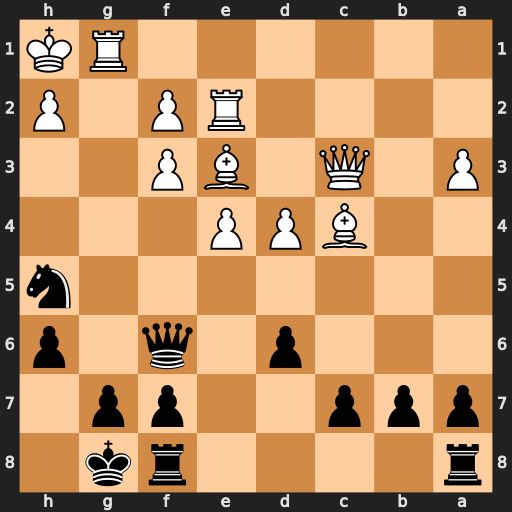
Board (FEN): r4rk1/ppp2pp1/3p1q1p/7n/2BPP3/P1Q1BP2/4RP1P/6RK
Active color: b
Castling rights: -
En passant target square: -
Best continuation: Qxf3+ Rg2 Nf4 Bxf4 Qxc3